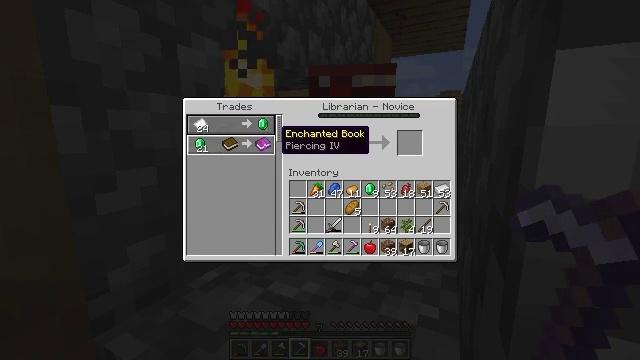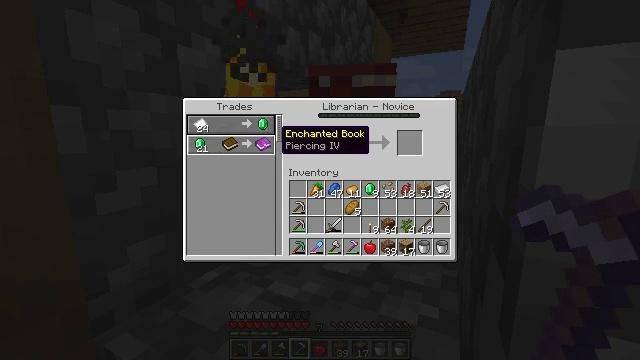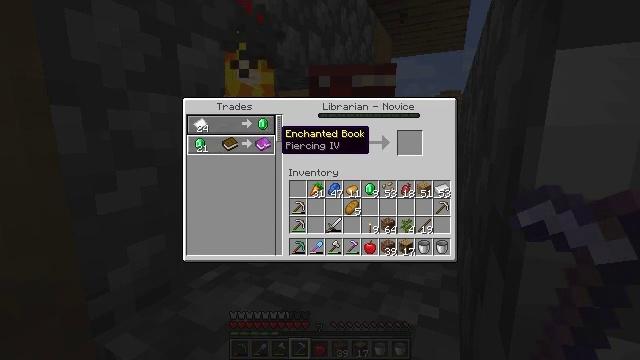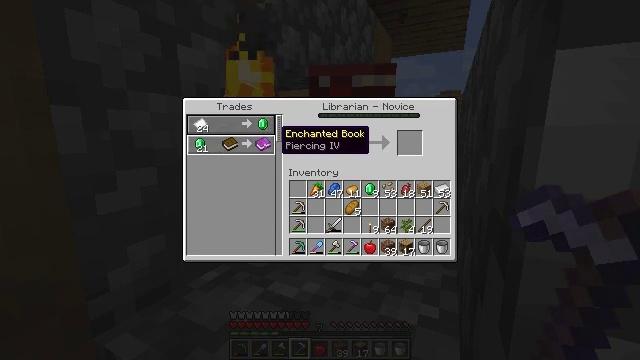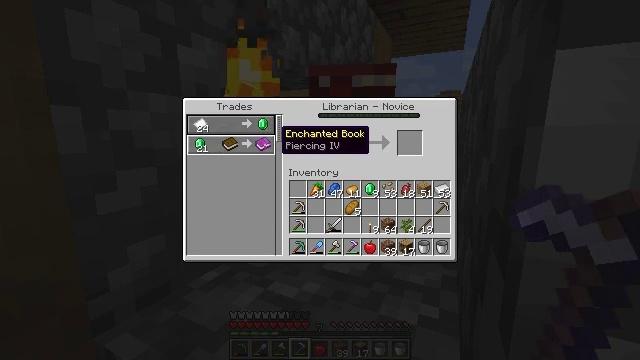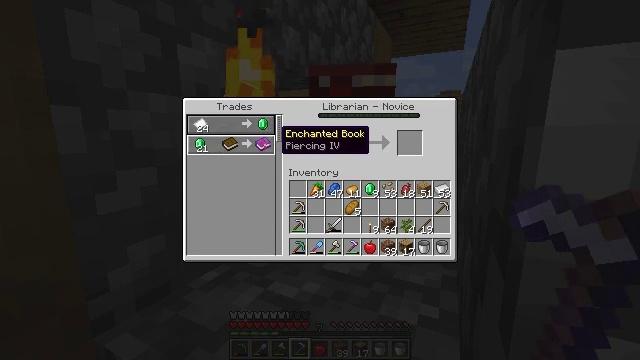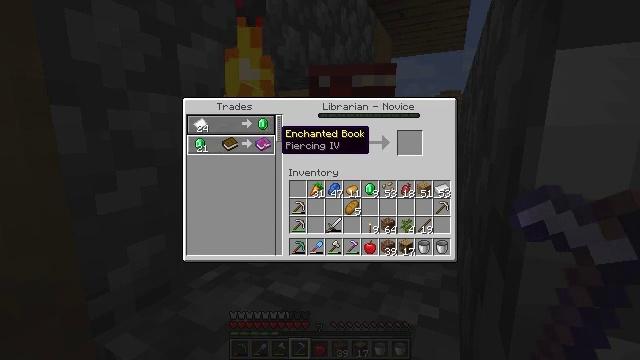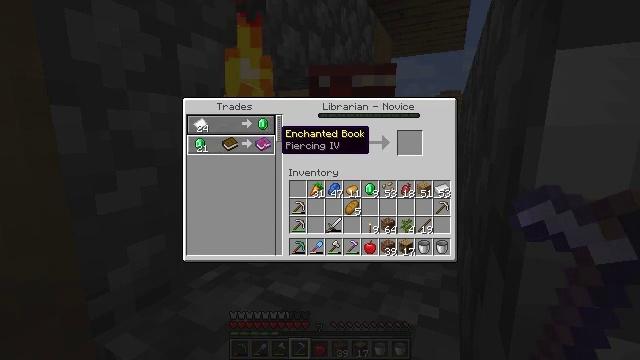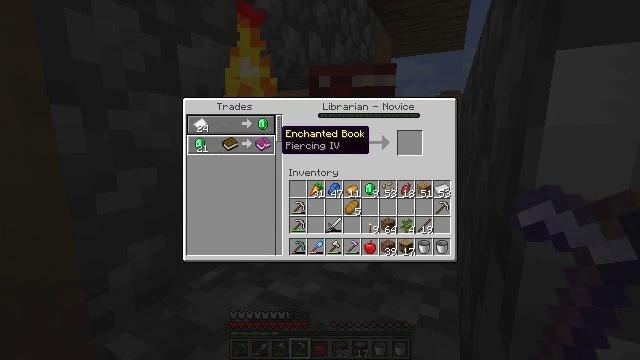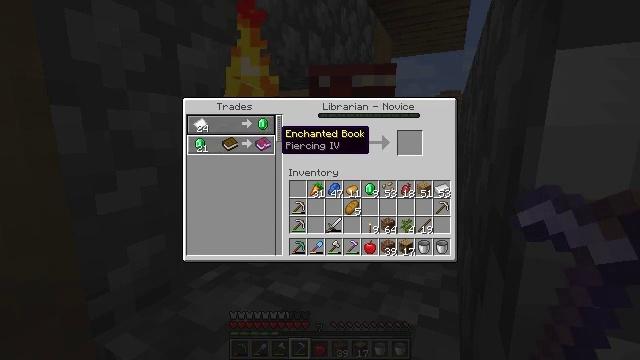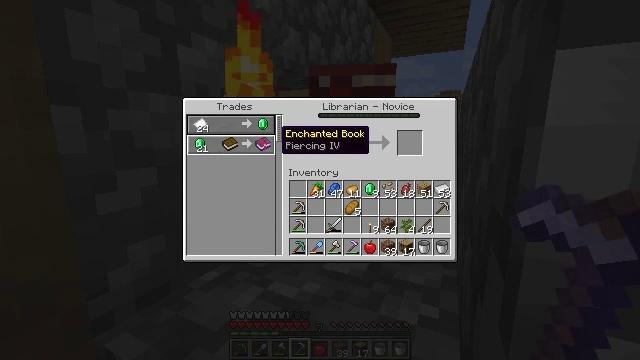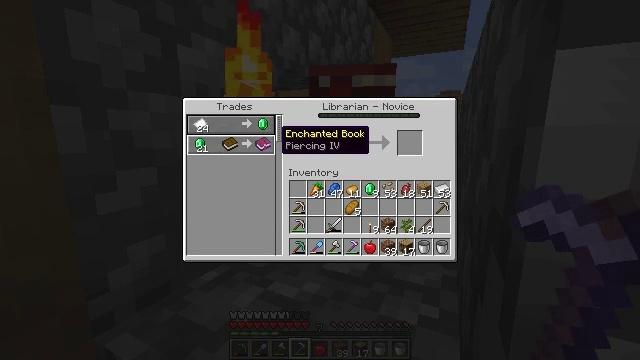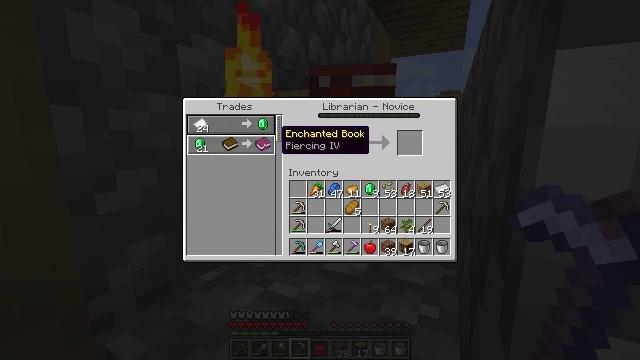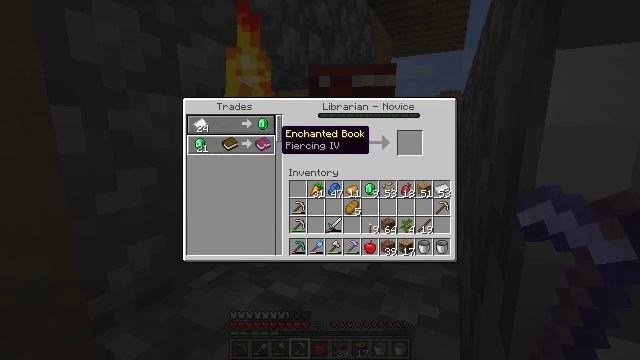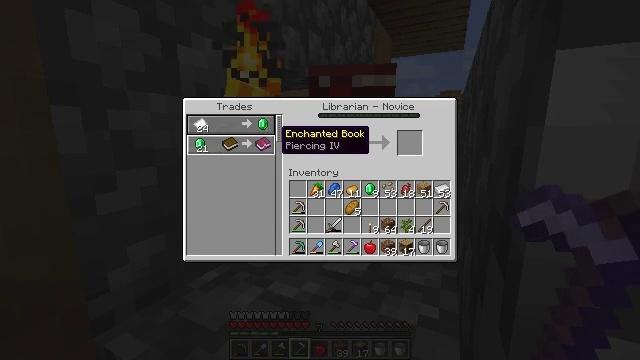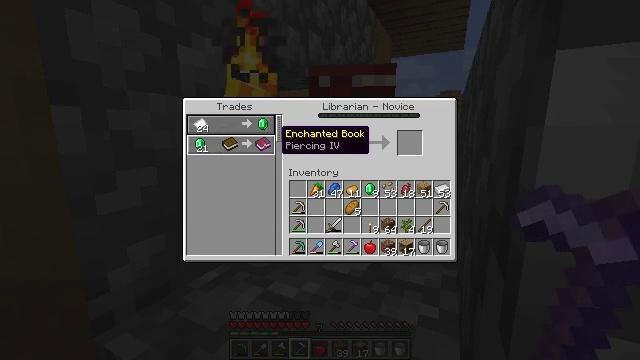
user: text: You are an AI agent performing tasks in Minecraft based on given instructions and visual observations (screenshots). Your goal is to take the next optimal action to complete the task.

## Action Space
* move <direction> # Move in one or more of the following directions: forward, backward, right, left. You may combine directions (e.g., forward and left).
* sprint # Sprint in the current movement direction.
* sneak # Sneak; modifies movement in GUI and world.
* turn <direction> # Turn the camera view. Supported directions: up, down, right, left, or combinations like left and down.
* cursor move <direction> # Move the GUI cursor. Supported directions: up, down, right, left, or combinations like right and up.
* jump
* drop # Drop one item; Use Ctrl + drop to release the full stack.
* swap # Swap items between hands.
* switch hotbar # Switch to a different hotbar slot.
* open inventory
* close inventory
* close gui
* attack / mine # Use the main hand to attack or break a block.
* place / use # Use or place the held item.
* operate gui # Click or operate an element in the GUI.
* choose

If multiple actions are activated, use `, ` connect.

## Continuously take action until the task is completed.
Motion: motion action
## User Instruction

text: Collect sugar cane near water sources.
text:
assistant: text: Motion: no_op
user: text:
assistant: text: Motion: no_op
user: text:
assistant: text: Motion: no_op
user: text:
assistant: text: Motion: no_op
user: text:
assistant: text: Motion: no_op
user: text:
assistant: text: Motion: no_op
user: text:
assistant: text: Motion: no_op
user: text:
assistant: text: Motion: no_op
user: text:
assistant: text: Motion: no_op
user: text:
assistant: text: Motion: no_op
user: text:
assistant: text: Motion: no_op
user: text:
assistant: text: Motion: no_op
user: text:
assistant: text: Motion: no_op
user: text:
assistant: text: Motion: no_op
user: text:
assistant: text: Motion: no_op
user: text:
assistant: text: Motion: no_op
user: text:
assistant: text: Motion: no_op
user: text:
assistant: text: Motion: no_op
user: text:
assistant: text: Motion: no_op
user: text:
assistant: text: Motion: no_op
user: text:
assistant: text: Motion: no_op
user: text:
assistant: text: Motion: no_op
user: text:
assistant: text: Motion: no_op
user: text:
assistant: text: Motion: no_op
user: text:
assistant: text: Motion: no_op
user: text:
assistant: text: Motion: no_op
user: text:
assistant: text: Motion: no_op
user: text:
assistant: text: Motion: no_op
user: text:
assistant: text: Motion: no_op
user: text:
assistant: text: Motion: no_op